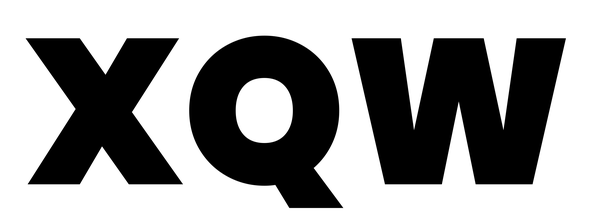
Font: Poppins-Black